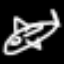
Label: airplane